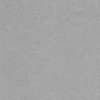
Label: not_dusty